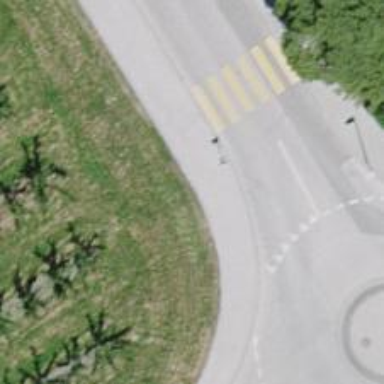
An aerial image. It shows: Uncontrolled zebra crossing on the road.